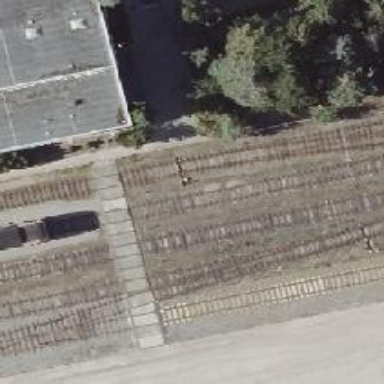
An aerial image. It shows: Railway switch with the turnout pointing to the right.